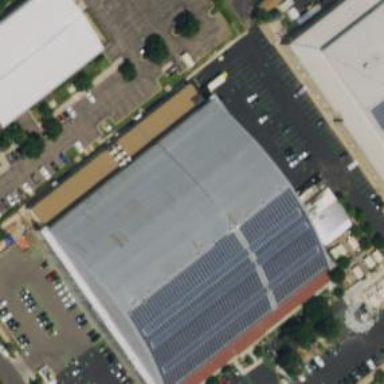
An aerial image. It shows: Hangar building.